Question: I'm using jquery masonry and having trouble getting images/posts to stack properly (see attached image).
The problem is that there is too much white space/ gap between the posts/images.
How can I fix this?
Thanks,
Faisal
'''
<script src="http://ajax.googleapis.com/ajax/libs/jquery/1.6.1/jquery.min.js"></script>
<script src="/assets/jquery.js"></script>
<script src="/assets/jquery.masonry.min.js"></script>
<style>
.item {
width: 200px;
margin: 8px;
float: left;
border: 1px solid #999999;
background-color: #F7F7F7;
-moz-border-radius: 10px;
-webkit-border-radius: 10px;
padding: 6px;
color: black;
}
</style>
<div id="container">
<br />
<br />
<br />
<% @posts.each do |post| %>
<div class="item">
<%= post.body %>
<br />
<%= post.title %>
<br />
<i>RSVP -- <%= post.job %>.</i>
<br />
<i>Created <%= time_ago_in_words(post.created_at) %> ago.</i>
</div>
<script type="text/javascript">
$(window).load() {
$('#container').masonry({
itemSelector: '.box',
columnWidth: function( containerWidth ) {
return containerWidth / 5;
});
});
</script>
<% end %>
</div>
'''

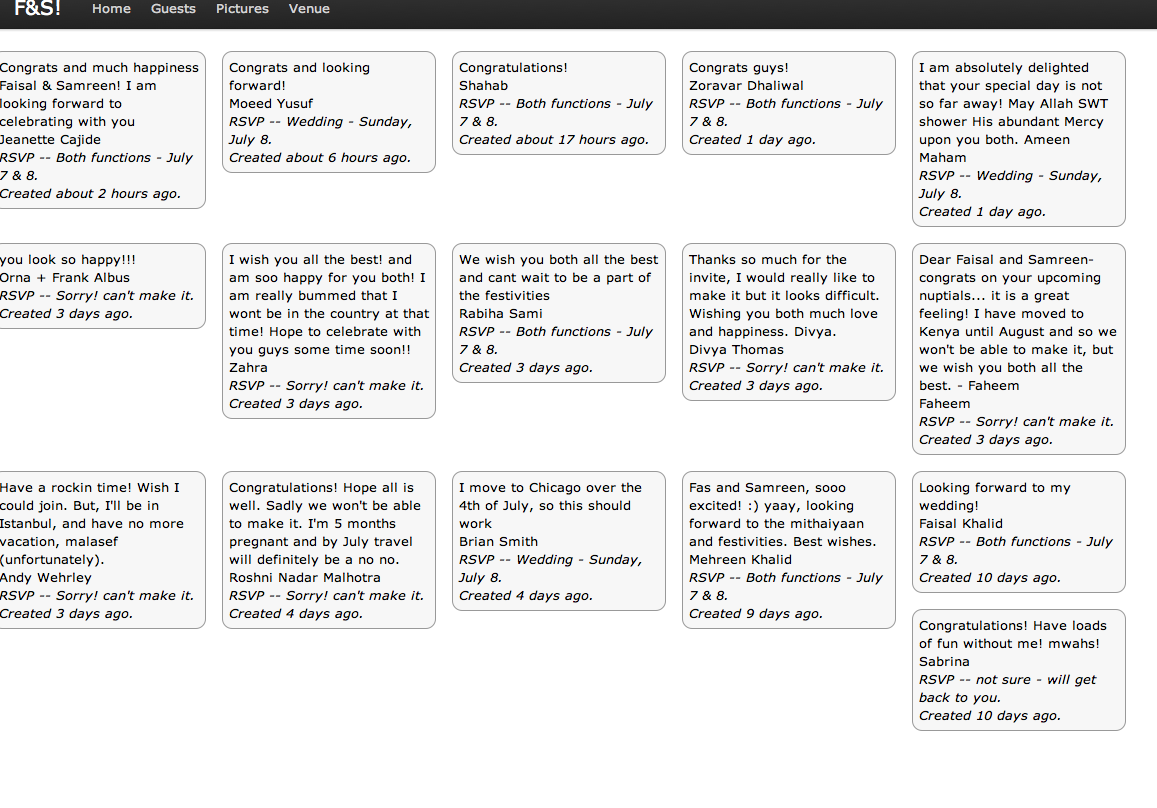
Answer: JSfiddle would be good, also try using the
'$(window).load(function() {'
as egasimus pointed out...
'$(document).ready(function()'
won't work, but the (function() bit is the one I'd try first. You can 'fiddle' with 'gutterWidth' as well (masonry).
## UPDATE:
I've forked the jsfiddle you made, cleaned up some of the code (a lot of redundant javascript etc) and got it to work. I've used the suggestions at masonry etc, but should make sense. Check out the fiddle for working version:<URL>
'''
$(function(){
$('#container').masonry({
// options
itemSelector : '.item',
columnWidth : 226
});
});
'''
Make sure you use similar CSS or adjust the 'columnWidth' to adjust for padding etc.